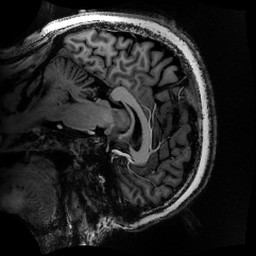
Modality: MP2RAGE
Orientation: sagittal
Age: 42
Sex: male
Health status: healthy